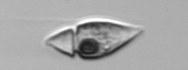
Label: Amphidinium